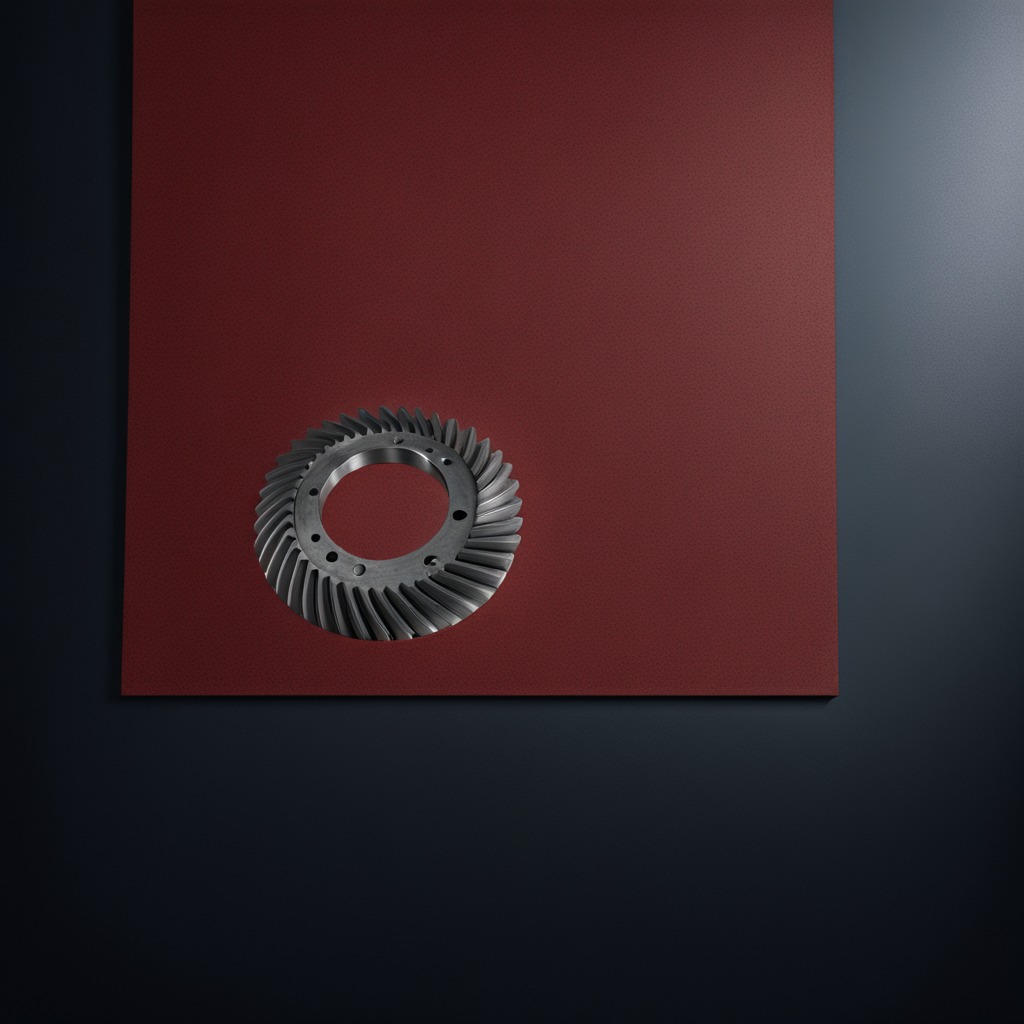
A steel gear with teeth is lying on the tabletop.